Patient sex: M
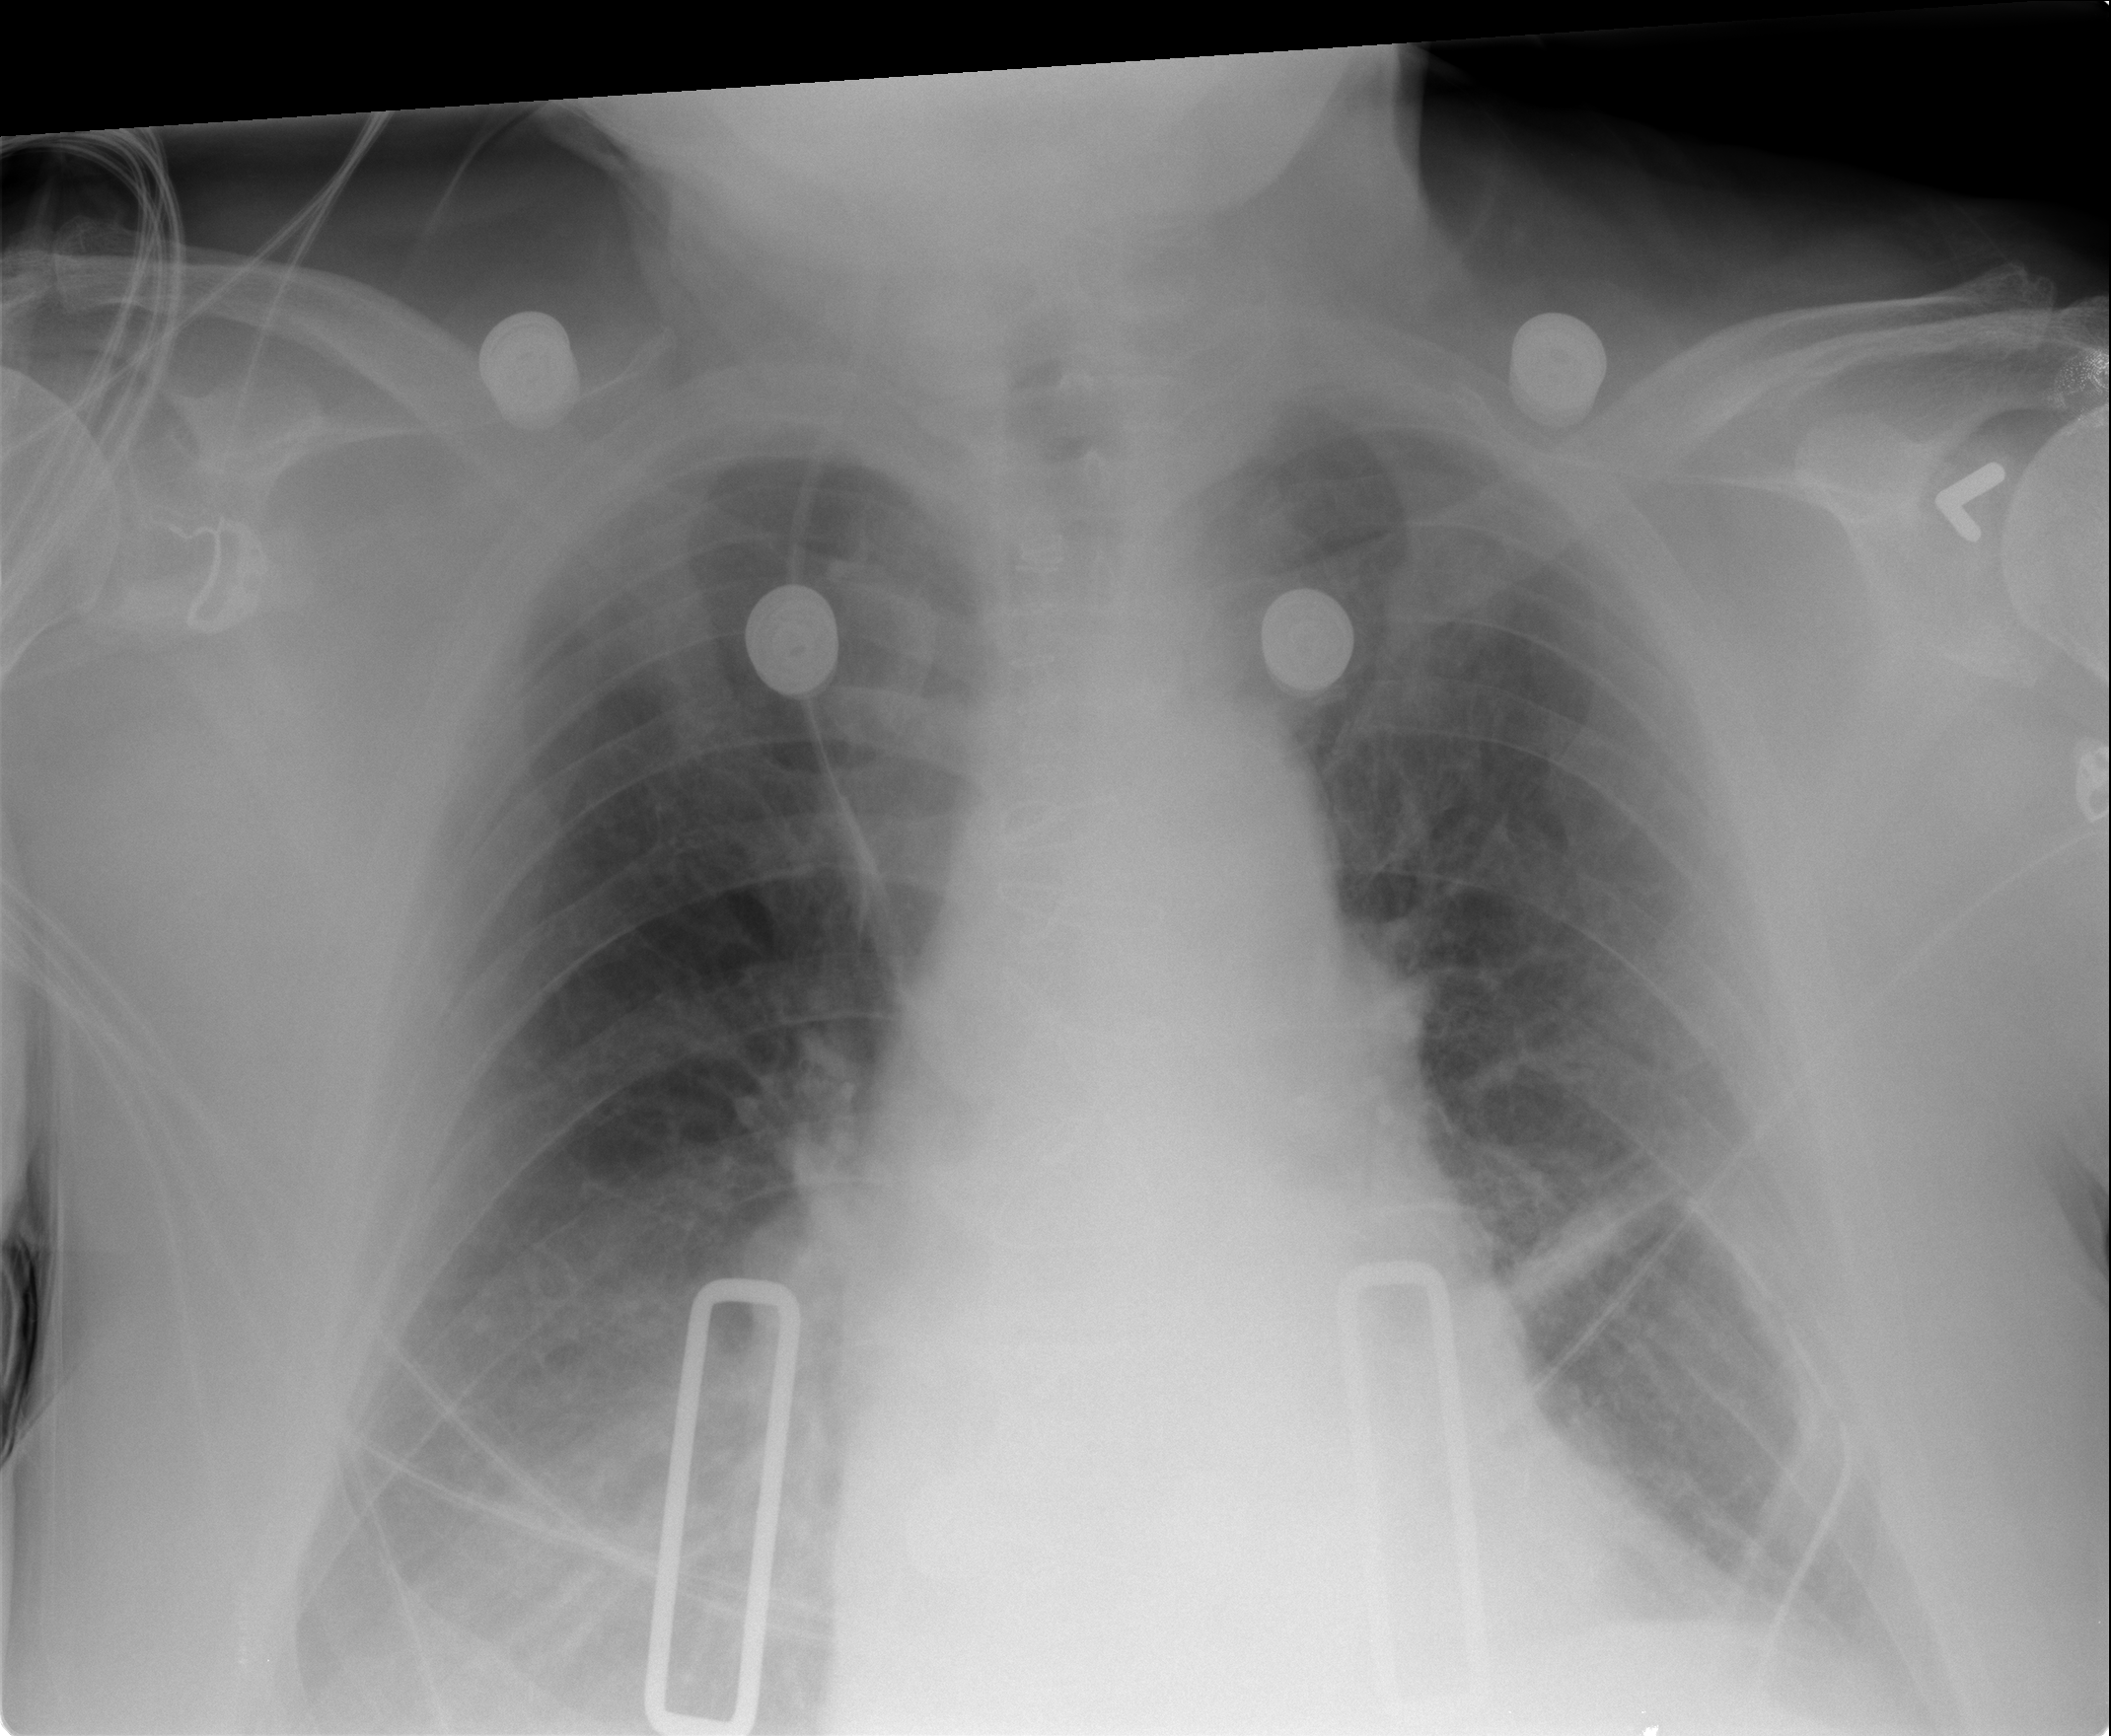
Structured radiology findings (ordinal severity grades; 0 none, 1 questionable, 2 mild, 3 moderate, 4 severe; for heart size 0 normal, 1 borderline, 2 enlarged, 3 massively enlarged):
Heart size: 0
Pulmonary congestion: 0
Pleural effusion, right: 0
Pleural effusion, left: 0
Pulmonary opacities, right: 0
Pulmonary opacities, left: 0
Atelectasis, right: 2
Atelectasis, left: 2